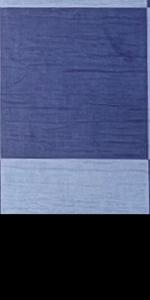
Label: Empty